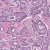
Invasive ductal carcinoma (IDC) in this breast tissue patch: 1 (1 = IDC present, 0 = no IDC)